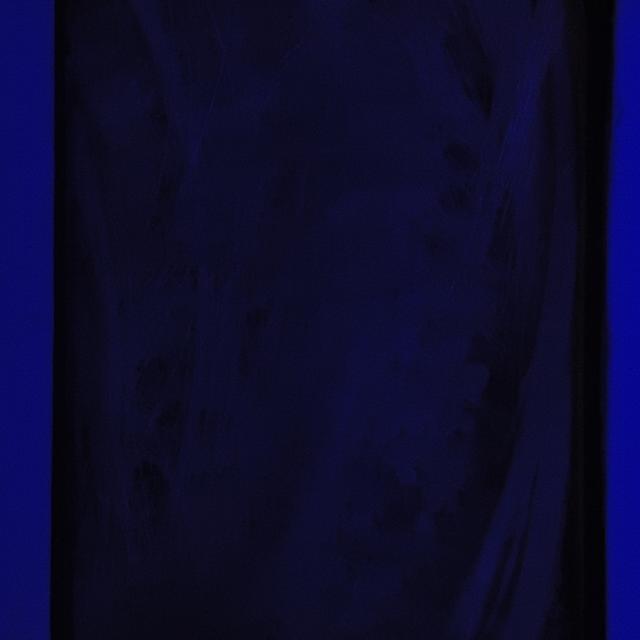
Healthy canine skin — no visible lesions, inflammation, or abnormalities. The skin and coat appear normal.